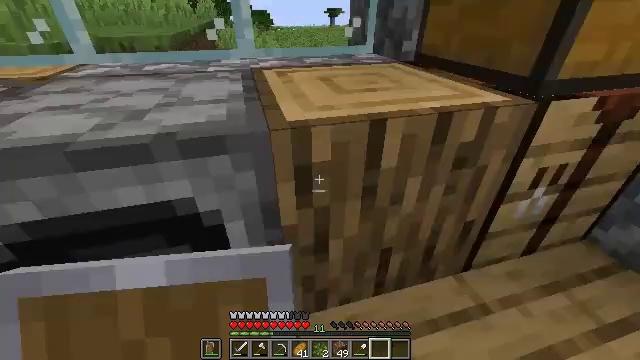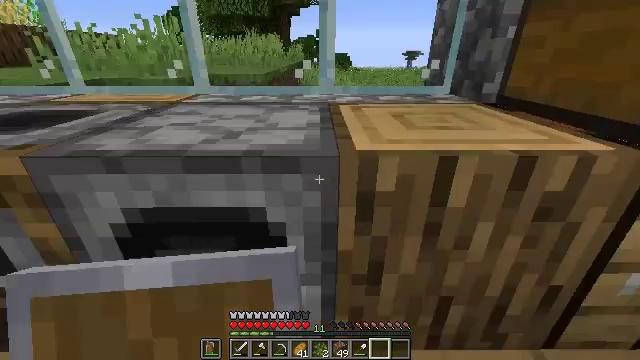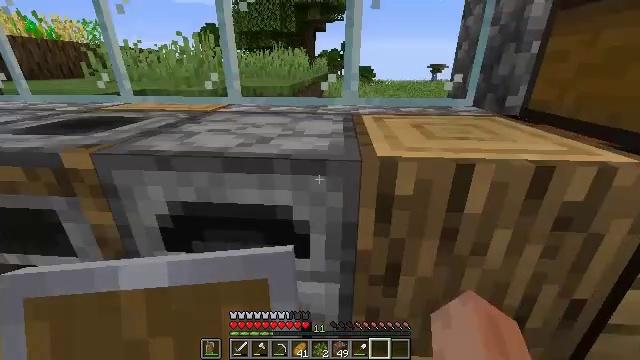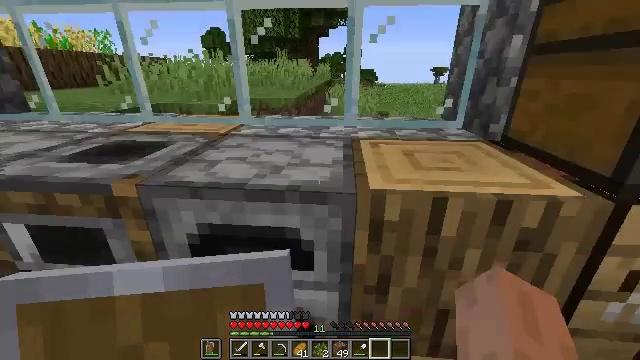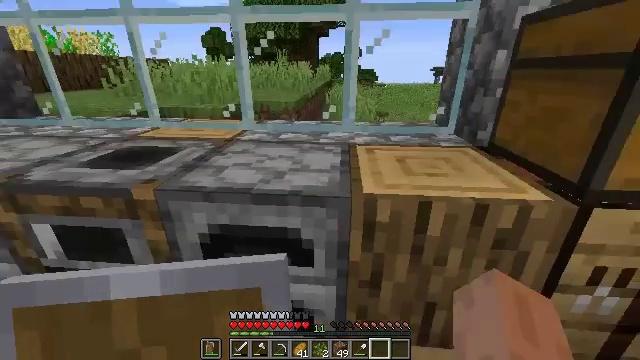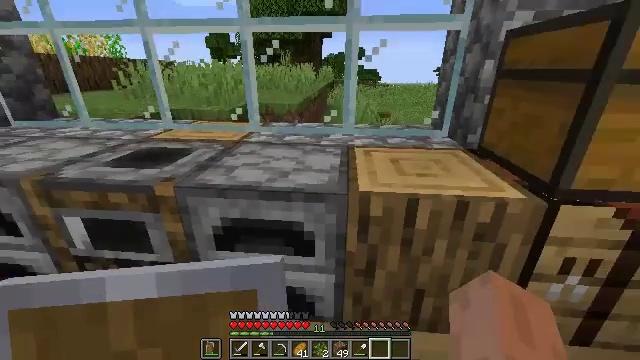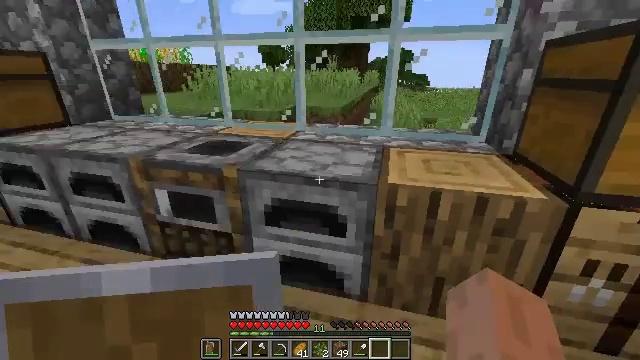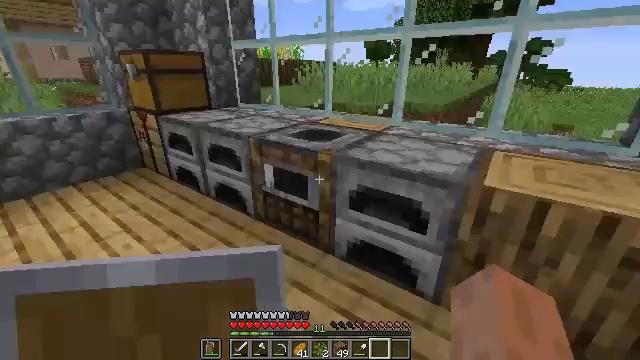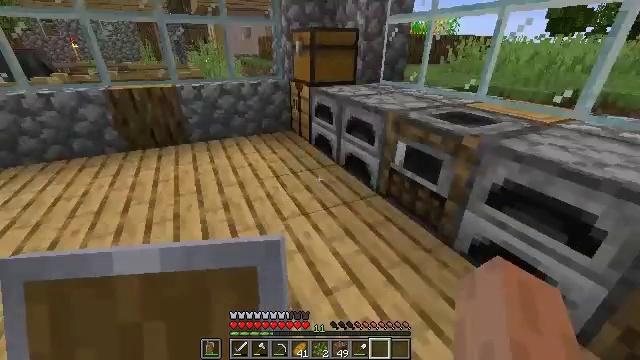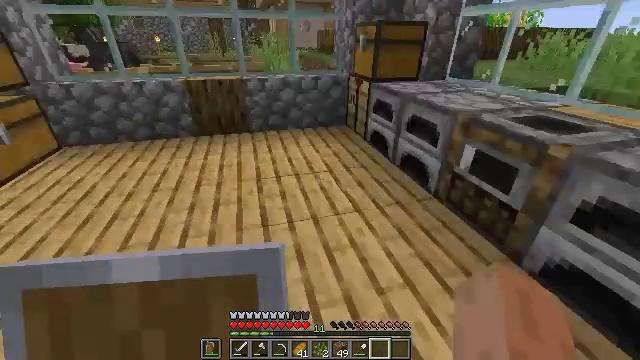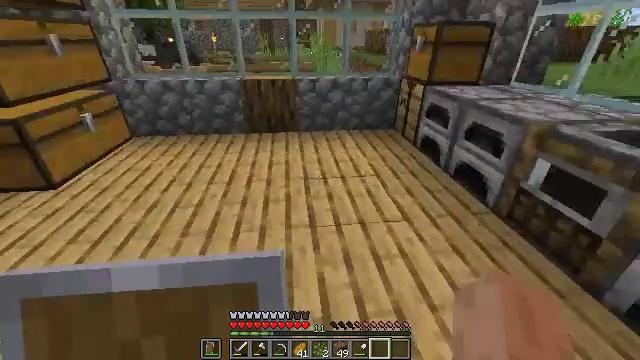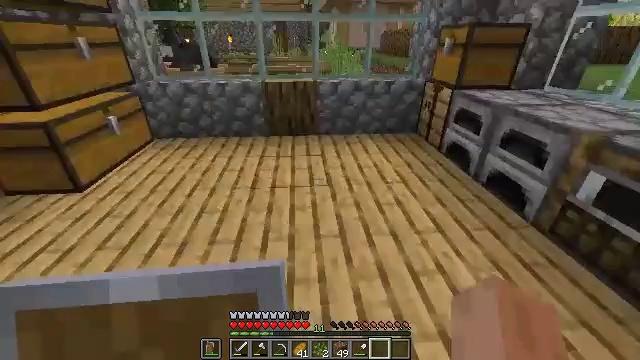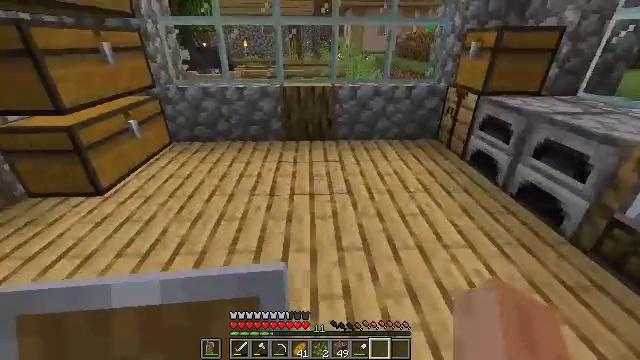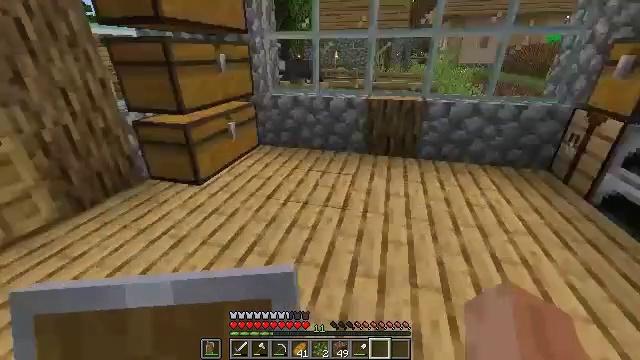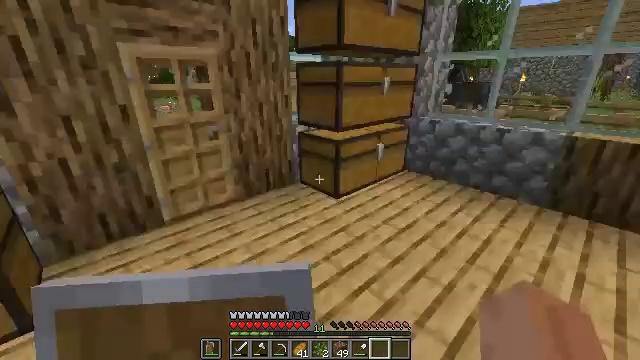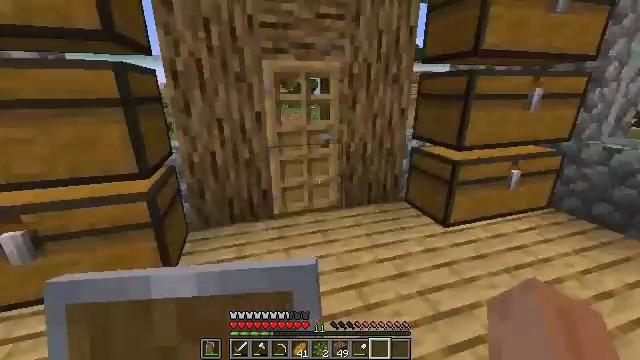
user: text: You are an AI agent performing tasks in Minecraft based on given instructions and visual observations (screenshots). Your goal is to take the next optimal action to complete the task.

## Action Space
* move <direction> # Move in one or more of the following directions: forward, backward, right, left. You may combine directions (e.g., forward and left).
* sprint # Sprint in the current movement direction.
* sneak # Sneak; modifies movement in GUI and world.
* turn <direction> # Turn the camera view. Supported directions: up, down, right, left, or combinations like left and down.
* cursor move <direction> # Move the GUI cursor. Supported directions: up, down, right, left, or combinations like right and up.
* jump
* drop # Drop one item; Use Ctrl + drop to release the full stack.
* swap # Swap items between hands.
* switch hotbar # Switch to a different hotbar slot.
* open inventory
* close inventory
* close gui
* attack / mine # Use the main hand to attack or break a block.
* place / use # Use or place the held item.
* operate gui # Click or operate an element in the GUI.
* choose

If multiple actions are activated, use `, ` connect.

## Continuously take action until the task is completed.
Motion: motion action
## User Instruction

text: Recover the brewing stand by mining it.
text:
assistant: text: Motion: move back, sneak, turn left and up
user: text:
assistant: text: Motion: move back, turn left and up
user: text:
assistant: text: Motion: move back
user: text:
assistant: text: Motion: move back
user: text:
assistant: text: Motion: move back
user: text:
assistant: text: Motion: move back, turn left
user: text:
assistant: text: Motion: move back, turn left and down
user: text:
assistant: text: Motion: move left, turn left and down
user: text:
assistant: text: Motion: move left, turn left and down
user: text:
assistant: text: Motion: move forward and move left, turn left
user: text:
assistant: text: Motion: move forward and move left, turn left
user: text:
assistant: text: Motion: move forward, turn left
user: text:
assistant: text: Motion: move forward, turn left and up
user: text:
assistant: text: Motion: move forward, turn left and up
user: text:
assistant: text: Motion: move forward, turn left and up
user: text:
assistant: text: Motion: move forward, turn left
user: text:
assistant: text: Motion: move forward, turn left
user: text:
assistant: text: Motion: move forward
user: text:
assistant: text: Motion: move forward, turn left
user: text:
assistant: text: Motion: move forward, turn left
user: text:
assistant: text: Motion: move forward, turn left and up
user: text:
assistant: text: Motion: move forward, turn left
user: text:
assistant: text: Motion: move forward
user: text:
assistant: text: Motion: move forward, use / place
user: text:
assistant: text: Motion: move forward, turn right, use / place
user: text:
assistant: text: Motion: move forward, turn right
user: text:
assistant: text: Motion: move forward and move right
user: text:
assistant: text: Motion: move forward and move right
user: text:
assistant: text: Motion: move forward and move right
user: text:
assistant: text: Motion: move forward